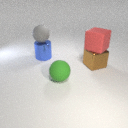
large blue metal cylinder behind large green rubber sphere